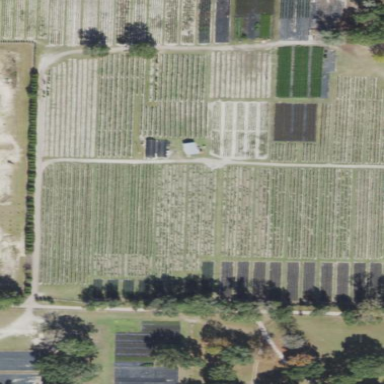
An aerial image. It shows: Plant nursery area.